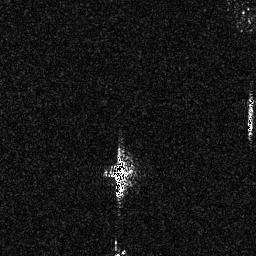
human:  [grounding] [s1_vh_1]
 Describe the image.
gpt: In the satellite image, there is  <ref>1 medium ship </ref> <box>[[43, 60, 50, 76, 0]]</box> located at center.